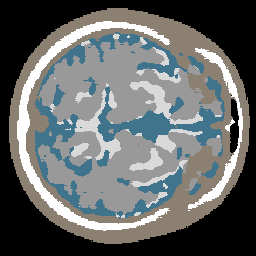
Label: no_lesion